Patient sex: F
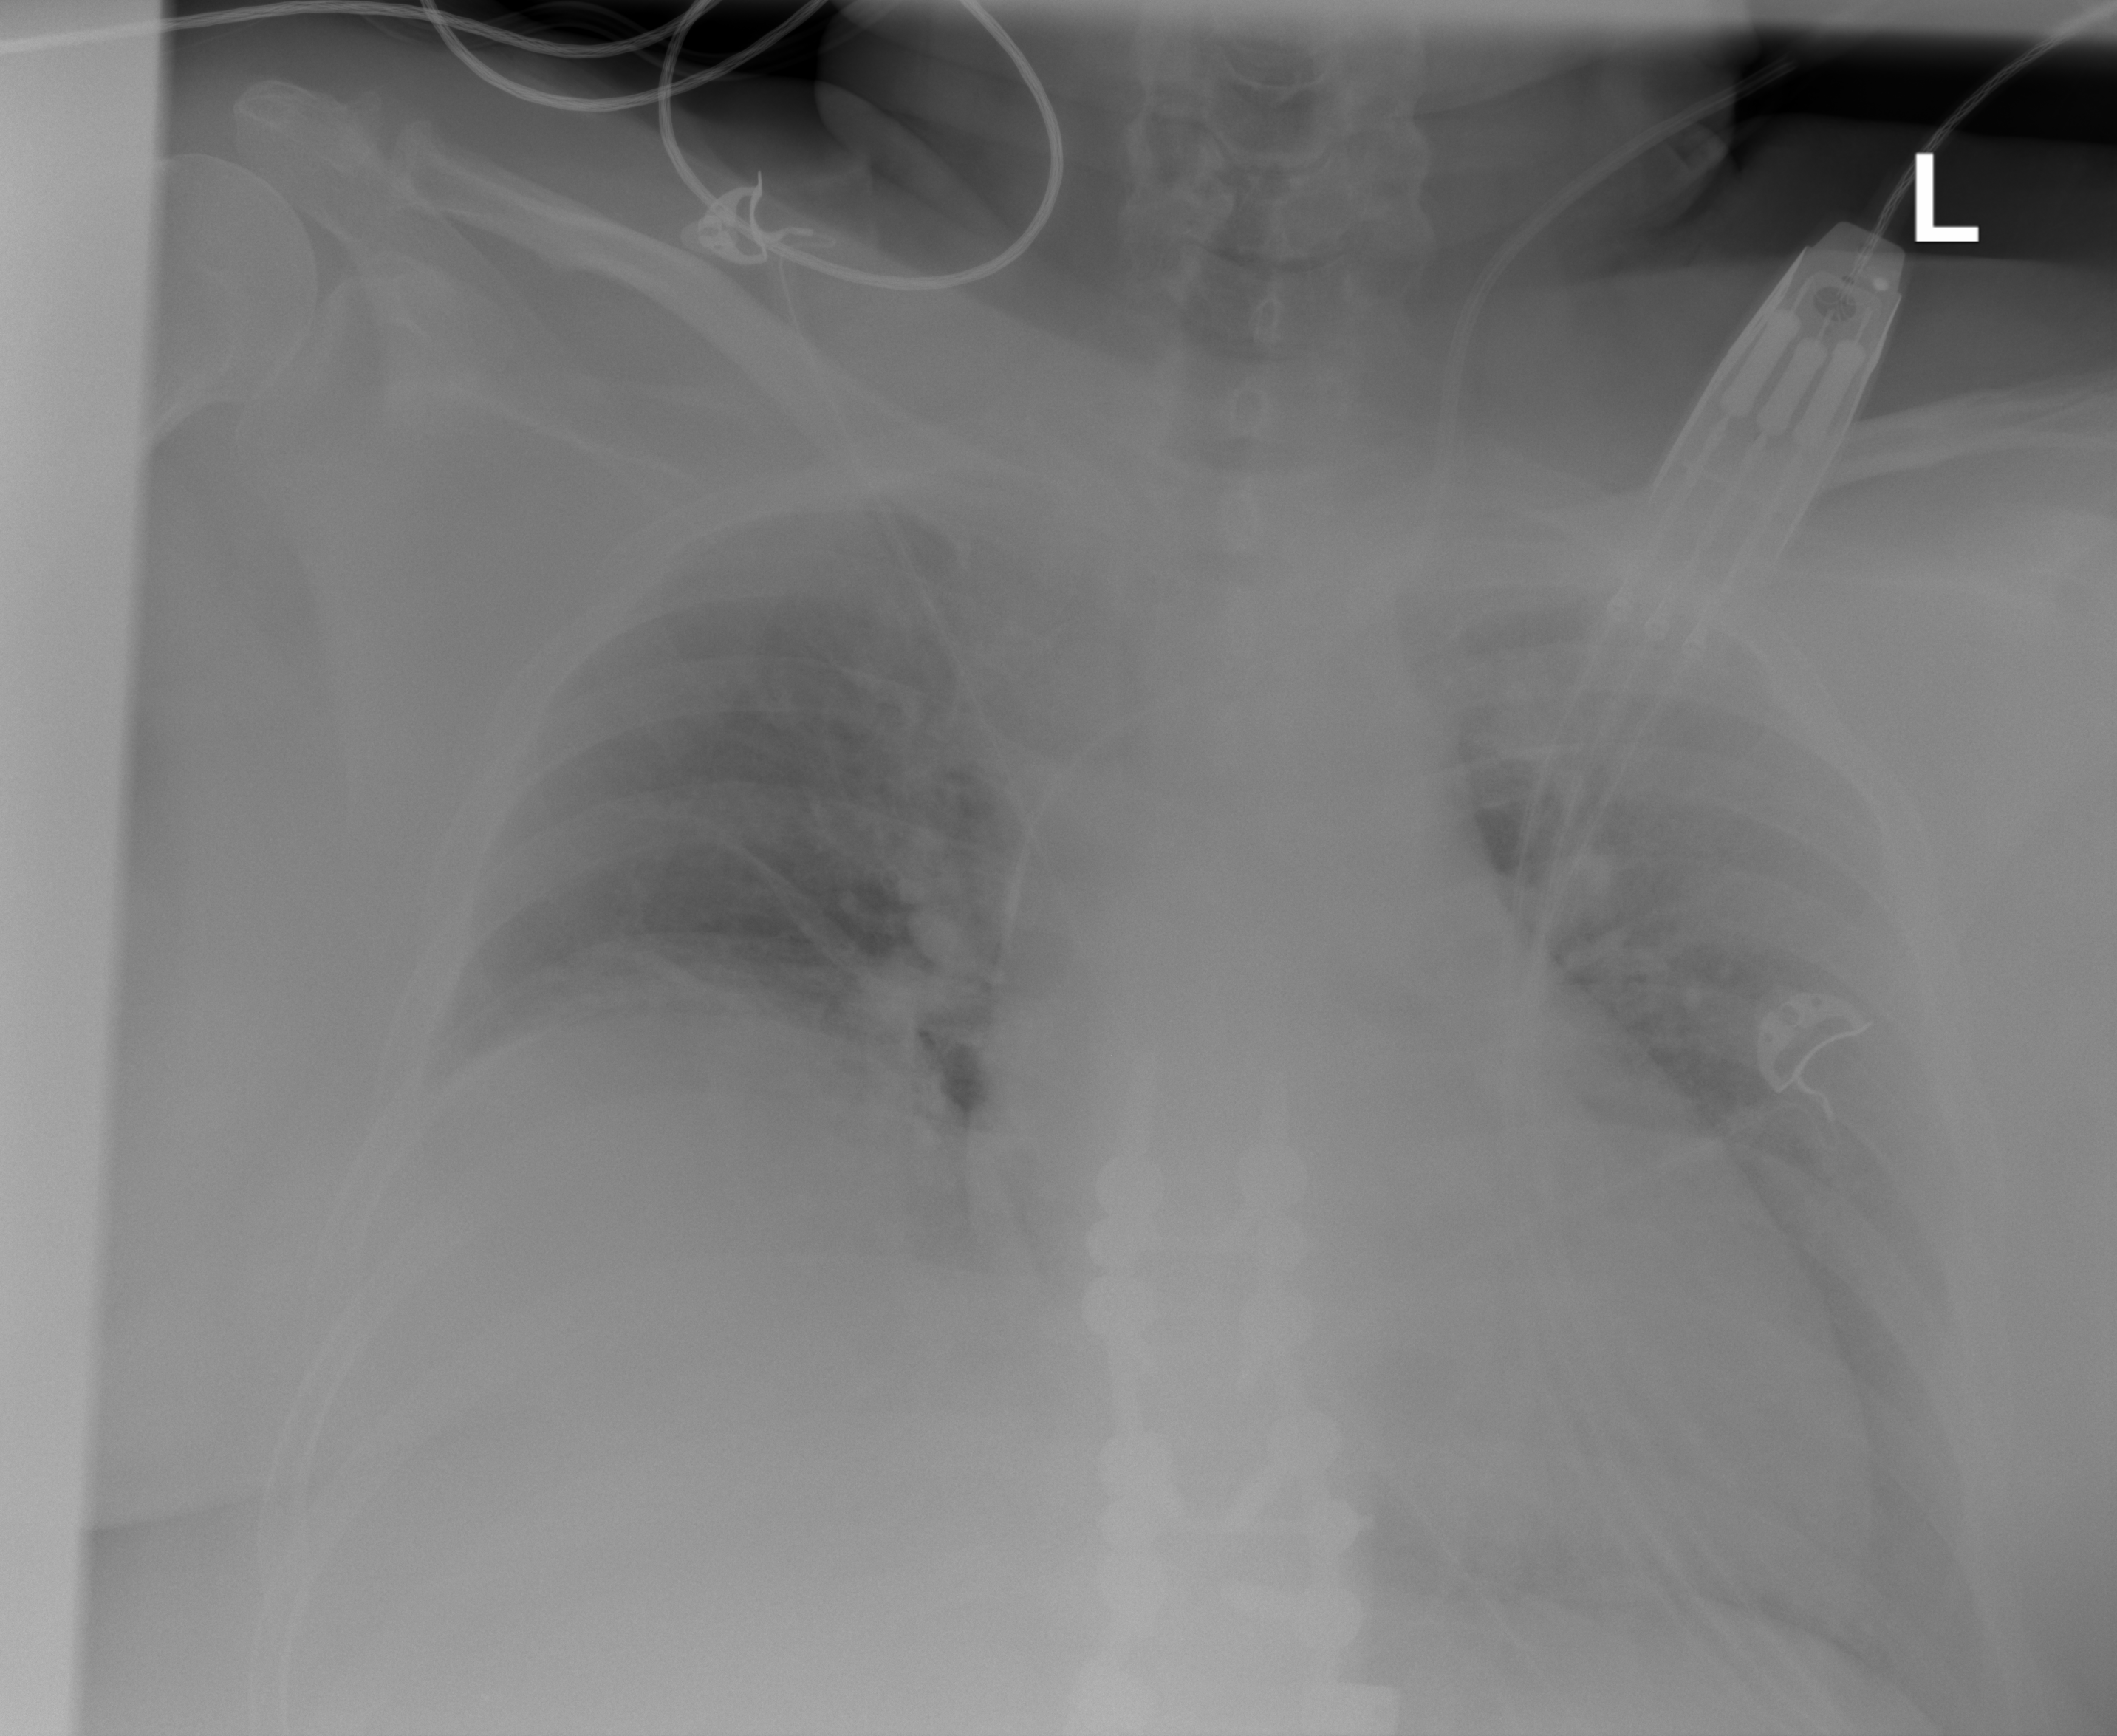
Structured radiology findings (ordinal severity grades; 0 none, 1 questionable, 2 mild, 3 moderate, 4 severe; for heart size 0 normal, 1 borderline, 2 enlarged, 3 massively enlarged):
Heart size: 2
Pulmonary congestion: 2
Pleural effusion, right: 0
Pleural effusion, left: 0
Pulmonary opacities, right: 0
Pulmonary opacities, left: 0
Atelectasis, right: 2
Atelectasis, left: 0